Question: This might be simple but I'm new to SQL and couldn't find how to do this exactly.
and I have following table:

My requirement is follows:
I need, for every Dim, for each Frequency, I need latest Date & maximum Version of that latest Date.
For example: There will be one row for Dim 'A' & Frequency 'Monthly' with their latest Date & the latest date's maximum Version. and There will be another row for Dim 'A' & Frequency 'Weekly' with their latest Date & the latest date's maximum Version.
Can anybody please help me with this?
I tried using following query but it not returning correct values:
'''
SELECT Dim, Frequency, Date, Version
FROM sample_tbl
WHERE ( Frequency, Date,
Version ) IN (
select Frequency, max(Date), max(Version)
from sample_tbl
group by 1
);
'''
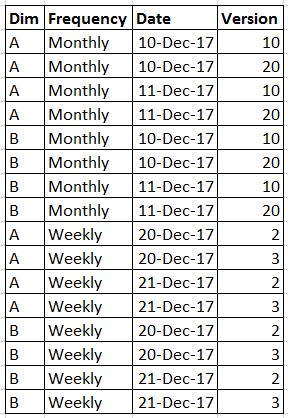
Answer: I Postgres, I think 'distinct on' does what you want:
'''
select distinct on (dim, frequency) s.*
from sample_tbl s
order by dim, frequency, date desc, version desc;
'''
For each 'dim'/'frequency' combination this returns one row. That row is the first row encountered based on the 'order by' clause.